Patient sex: F
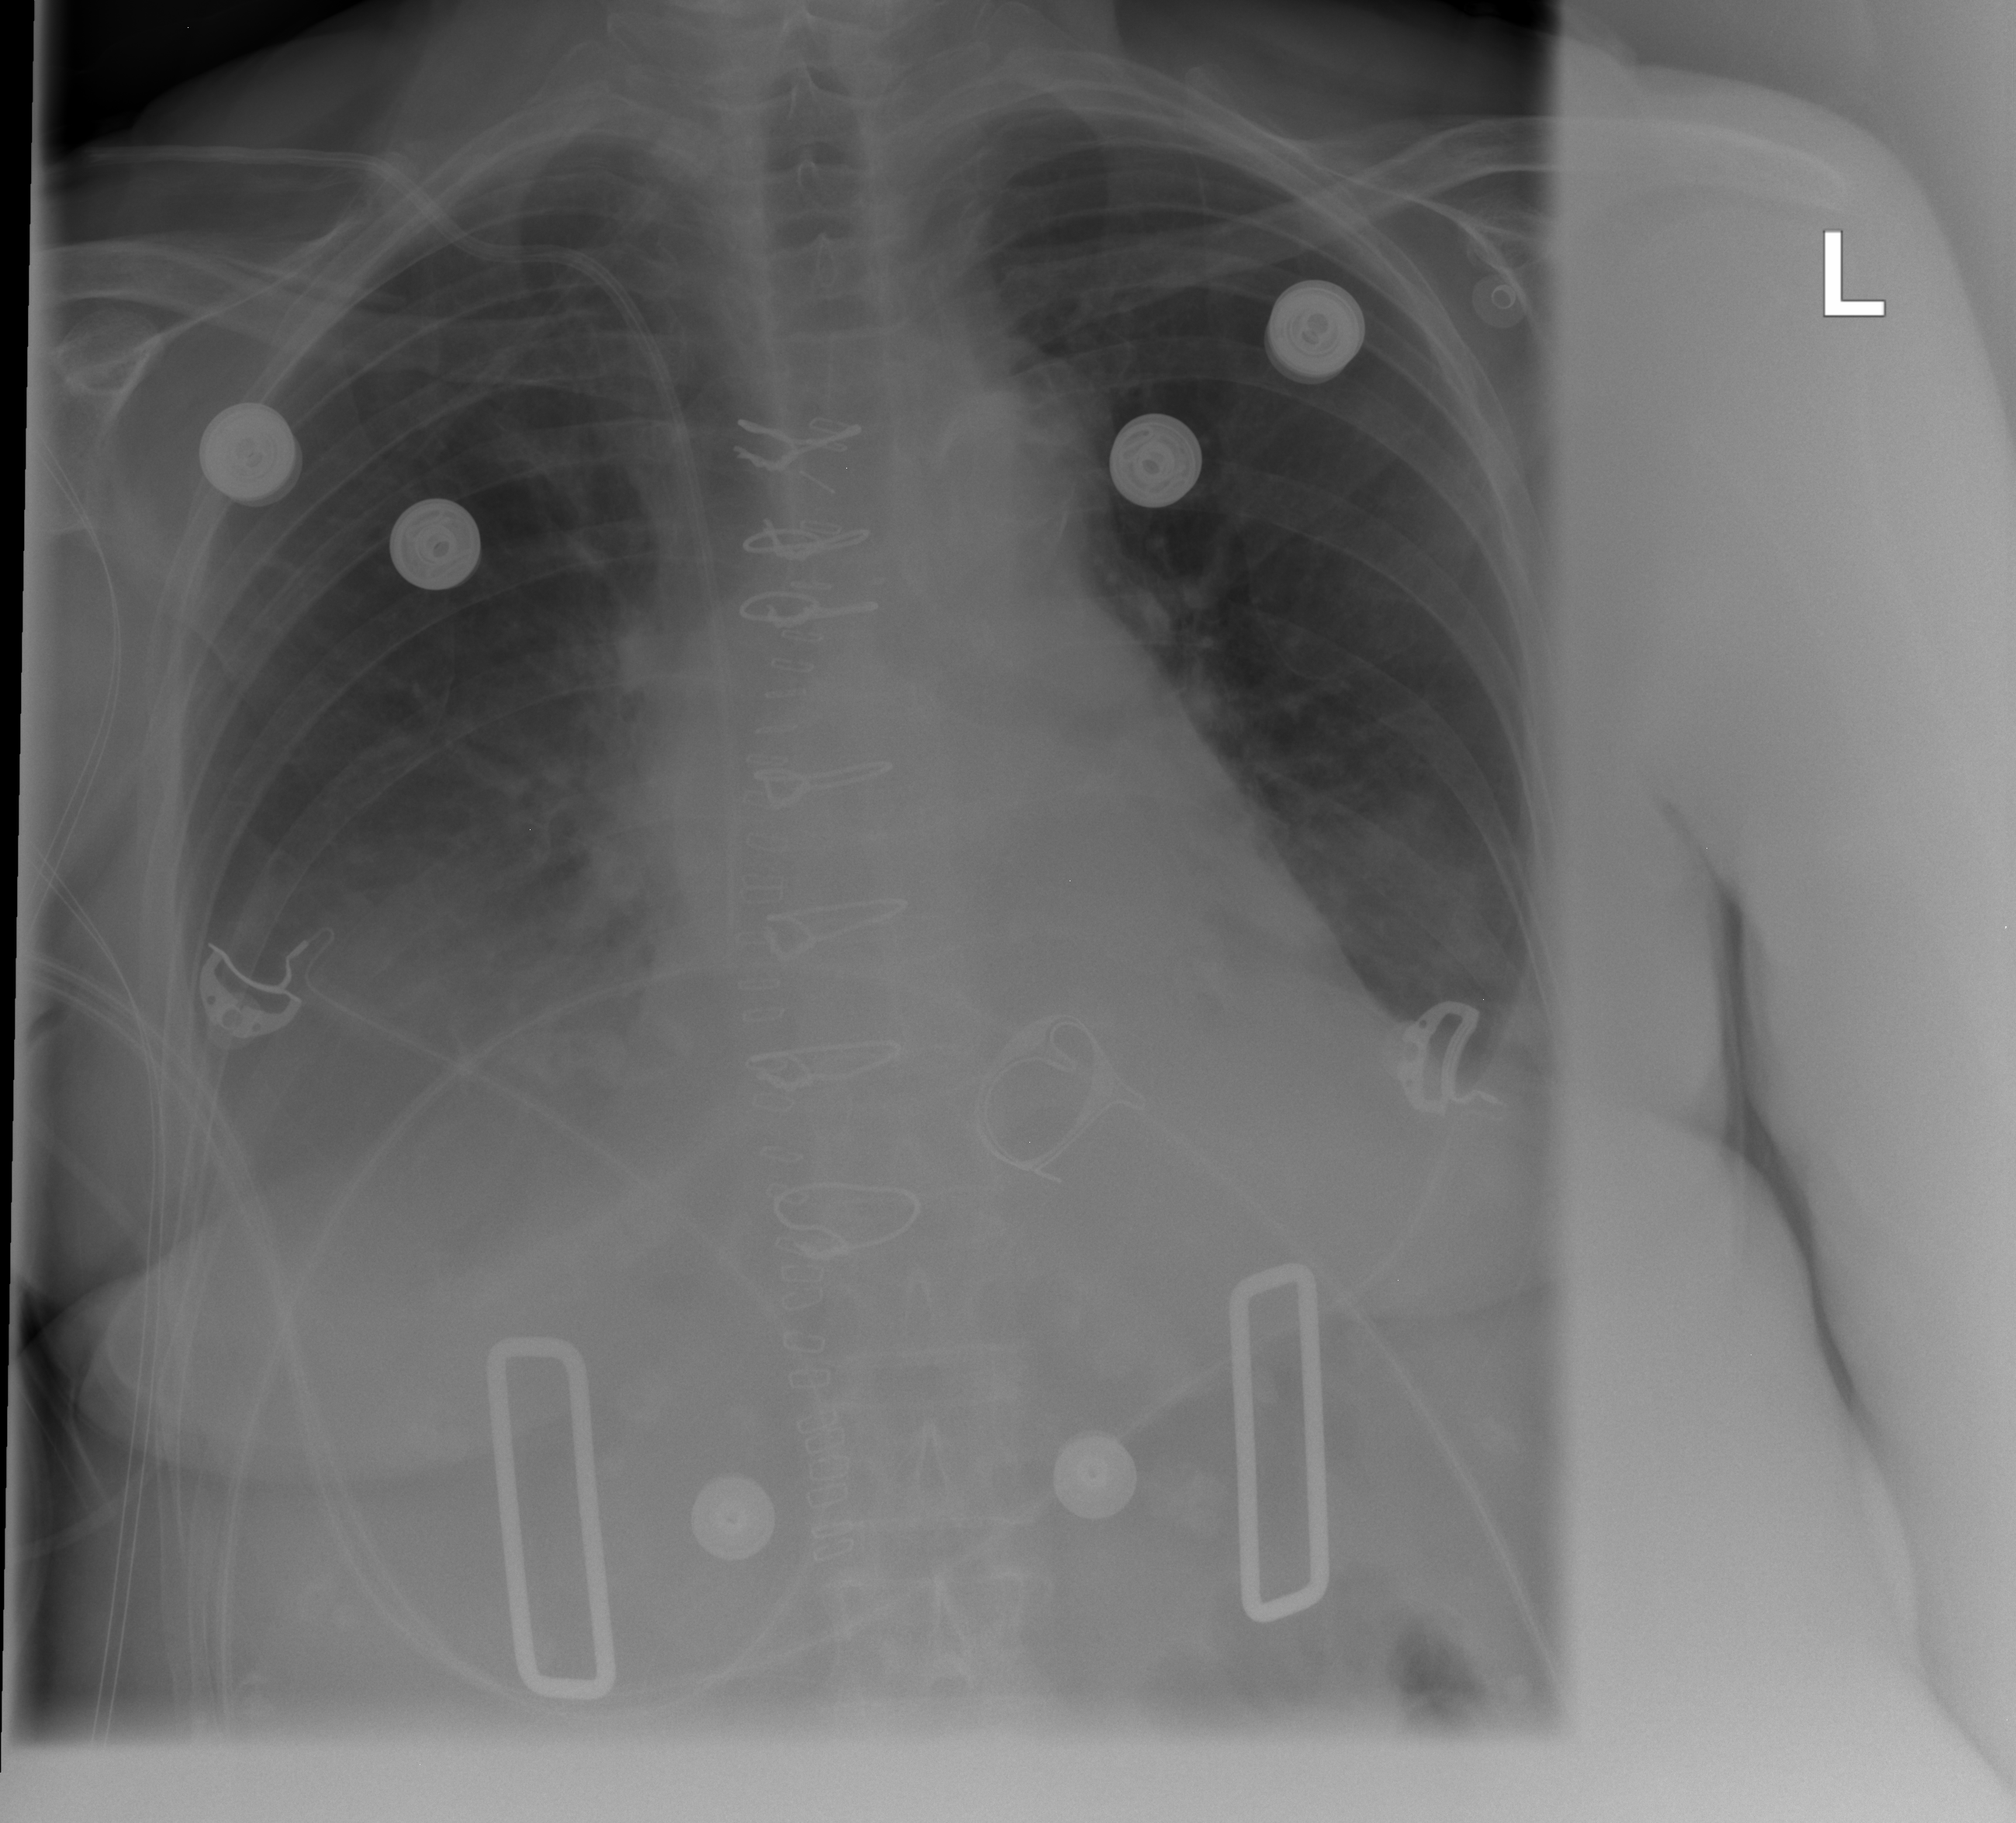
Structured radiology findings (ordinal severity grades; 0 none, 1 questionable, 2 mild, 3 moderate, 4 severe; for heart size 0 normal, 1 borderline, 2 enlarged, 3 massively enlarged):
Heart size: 2
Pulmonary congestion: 2
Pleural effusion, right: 2
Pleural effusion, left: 2
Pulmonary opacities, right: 0
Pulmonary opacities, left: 0
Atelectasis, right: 2
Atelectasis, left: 2